Question: After entering data into all the textbox, and after clicking the submit button, it won't immediately show in the datagridview, I need to reopen the form in order to see the new inserted row. What code to put in for refresh?
Followed @user3222297 code. by adding grdPatient.Update(); and grdPatient.Refresh(); still doesn't get refreshed after i click the OK for insert successful.

'''
using System;
using System.Collections.Generic;
using System.ComponentModel;
using System.Data;
using System.Drawing;
using System.Linq;
using System.Text;
using System.Windows.Forms;
using System.Data.SqlClient;
using System.Configuration;
namespace GRP_02_03_SACP
{
public partial class patient : Form
{
// Data Table to store employee data
DataTable Patient = new DataTable();
// Keeps track of which row in Gridview
// is selected
DataGridViewRow currentRow = null;
SqlDataAdapter PatientAdapter;
public patient()
{
InitializeComponent();
}
private void btnSubmit_Click(object sender, EventArgs e)
{
if (btnSubmit.Text == "Clear")
{
btnSubmit.Text = "Submit";
txtpFirstName.Focus();
}
else
{
btnSubmit.Text = "Clear";
int result = AddPatientRecord();
if (result > 0)
{
MessageBox.Show("Insert Successful");
grdPatient.Update();
grdPatient.Refresh();
}
else
MessageBox.Show("Insert Fail");
}
}
private int AddPatientRecord()
{
int result = 0;
// TO DO: Codes to insert customer record
//retrieve connection information info from App.config
string strConnectionString = ConfigurationManager.ConnectionStrings["sacpConnection"].ConnectionString;
//STEP 1: Create connection
SqlConnection myConnect = new SqlConnection(strConnectionString);
//STEP 2: Create command
String strCommandText = "INSERT PATIENT(pFirstName, pLastName, pContact, pAddress, pCity, pZip, pNationality, pRace, pIC, pGender, pDOB, pBloodType, pEmail) "
+ " VALUES (@pFirstName,@pLastName,@pContact,@pAddress,@pCity,@pZip,@pNationality, @pRace, @pIC, @pGender, @pDOB, @pBloodType, @pEmail)";
SqlCommand updateCmd = new SqlCommand(strCommandText, myConnect);
updateCmd.Parameters.AddWithValue("@pFirstName", txtpFirstName.Text);
updateCmd.Parameters.AddWithValue("@pLastName", txtpLastName.Text);
//updateCmd.Parameters["@clientid"].Direction = ParameterDirection.Output;
updateCmd.Parameters.AddWithValue("@pContact", txtpContact.Text);
updateCmd.Parameters.AddWithValue("@pAddress", txtpAddress.Text);
updateCmd.Parameters.AddWithValue("@pCity", txtpCity.Text);
updateCmd.Parameters.AddWithValue("@pZip", txtpZip.Text);
updateCmd.Parameters.AddWithValue("@pNationality", txtpNationality.Text);
updateCmd.Parameters.AddWithValue("@pRace", txtpRace.Text);
updateCmd.Parameters.AddWithValue("@pIC", txtpIC.Text);
updateCmd.Parameters.AddWithValue("@pGender", txtpGender.Text);
updateCmd.Parameters.AddWithValue("@pDOB", txtpDOB.Text);
updateCmd.Parameters.AddWithValue("@pBloodType", txtpBloodType.Text);
updateCmd.Parameters.AddWithValue("@pEmail", txtpEmail.Text);
// STEP 3 open connection and retrieve data by calling ExecuteReader
myConnect.Open();
// STEP 4: execute command
// indicates number of record updated.
result = updateCmd.ExecuteNonQuery();
// STEP 5: Close
myConnect.Close();
return result;
}
private void patient_Load(object sender, EventArgs e)
{
LoadPatientRecords();
}
private void LoadPatientRecords()
{
//retrieve connection information info from App.config
string strConnectionString = ConfigurationManager.ConnectionStrings["sacpConnection"].ConnectionString;
//STEP 1: Create connection
SqlConnection myConnect = new SqlConnection(strConnectionString);
//STEP 2: Create command
string strCommandText = "SELECT pFirstName, pLastName, pContact, pAddress, pCity, pZip, pNationality, pRace, pIC, pGender, pDOB, pBloodType, pEmail, pUsername, pPassword FROM Patient";
PatientAdapter = new SqlDataAdapter(strCommandText, myConnect);
//command builder generates Select, update, delete and insert SQL
// statements for MedicalCentreAdapter
SqlCommandBuilder cmdBuilder = new SqlCommandBuilder(PatientAdapter);
// Empty Employee Table first
Patient.Clear();
// Fill Employee Table with data retrieved by data adapter
// using SELECT statement
PatientAdapter.Fill(Patient);
// if there are records, bind to Grid view & display
if (Patient.Rows.Count > 0)
grdPatient.DataSource = Patient;
}
}
}
'''
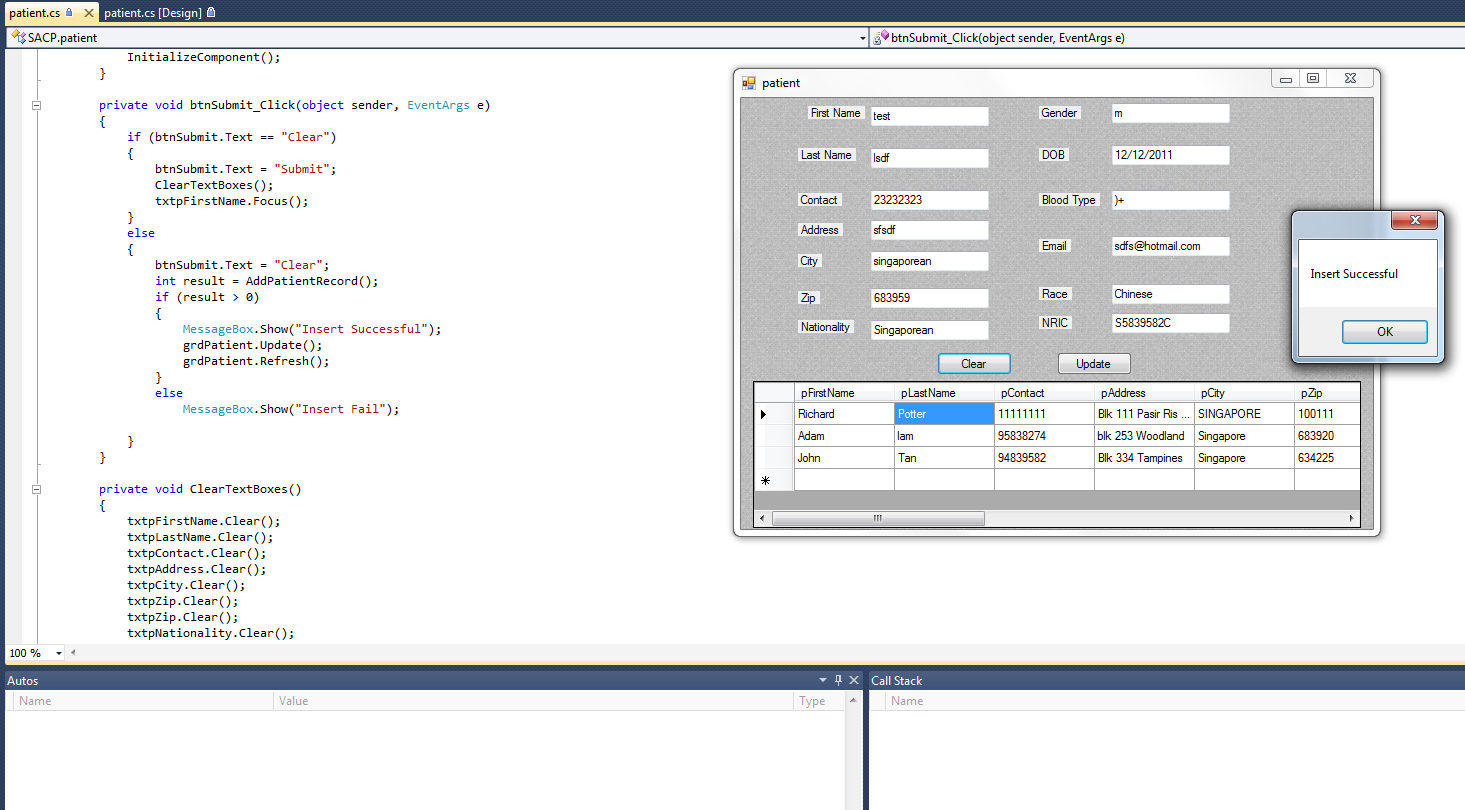
Answer: Use 'LoadPatientRecords()' after a successful insertion.
Try the below code
'''
private void btnSubmit_Click(object sender, EventArgs e)
{
if (btnSubmit.Text == "Clear")
{
btnSubmit.Text = "Submit";
txtpFirstName.Focus();
}
else
{
btnSubmit.Text = "Clear";
int result = AddPatientRecord();
if (result > 0)
{
MessageBox.Show("Insert Successful");
LoadPatientRecords();
}
else
MessageBox.Show("Insert Fail");
}
}
'''